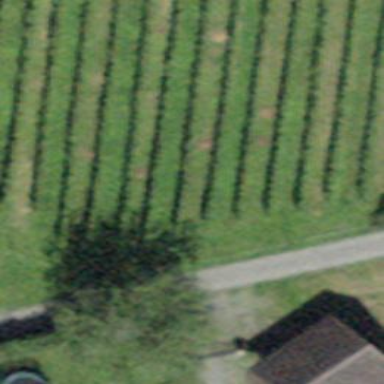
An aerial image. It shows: Vineyard.